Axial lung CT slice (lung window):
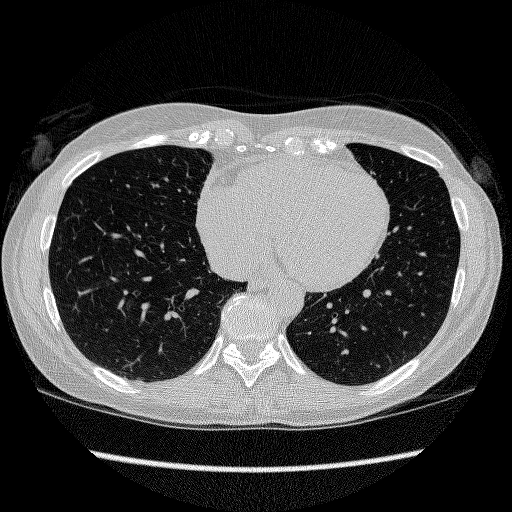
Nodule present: no